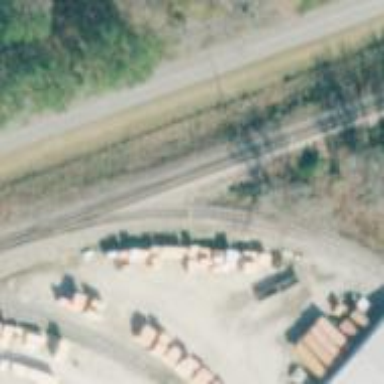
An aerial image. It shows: Railway spur service transporting lumber.